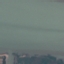
Land use / land cover class: SeaLake